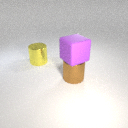
large yellow metal cylinder behind large brown metal cylinder